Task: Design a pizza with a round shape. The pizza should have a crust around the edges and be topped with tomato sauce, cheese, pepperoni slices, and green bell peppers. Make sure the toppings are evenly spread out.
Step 334:
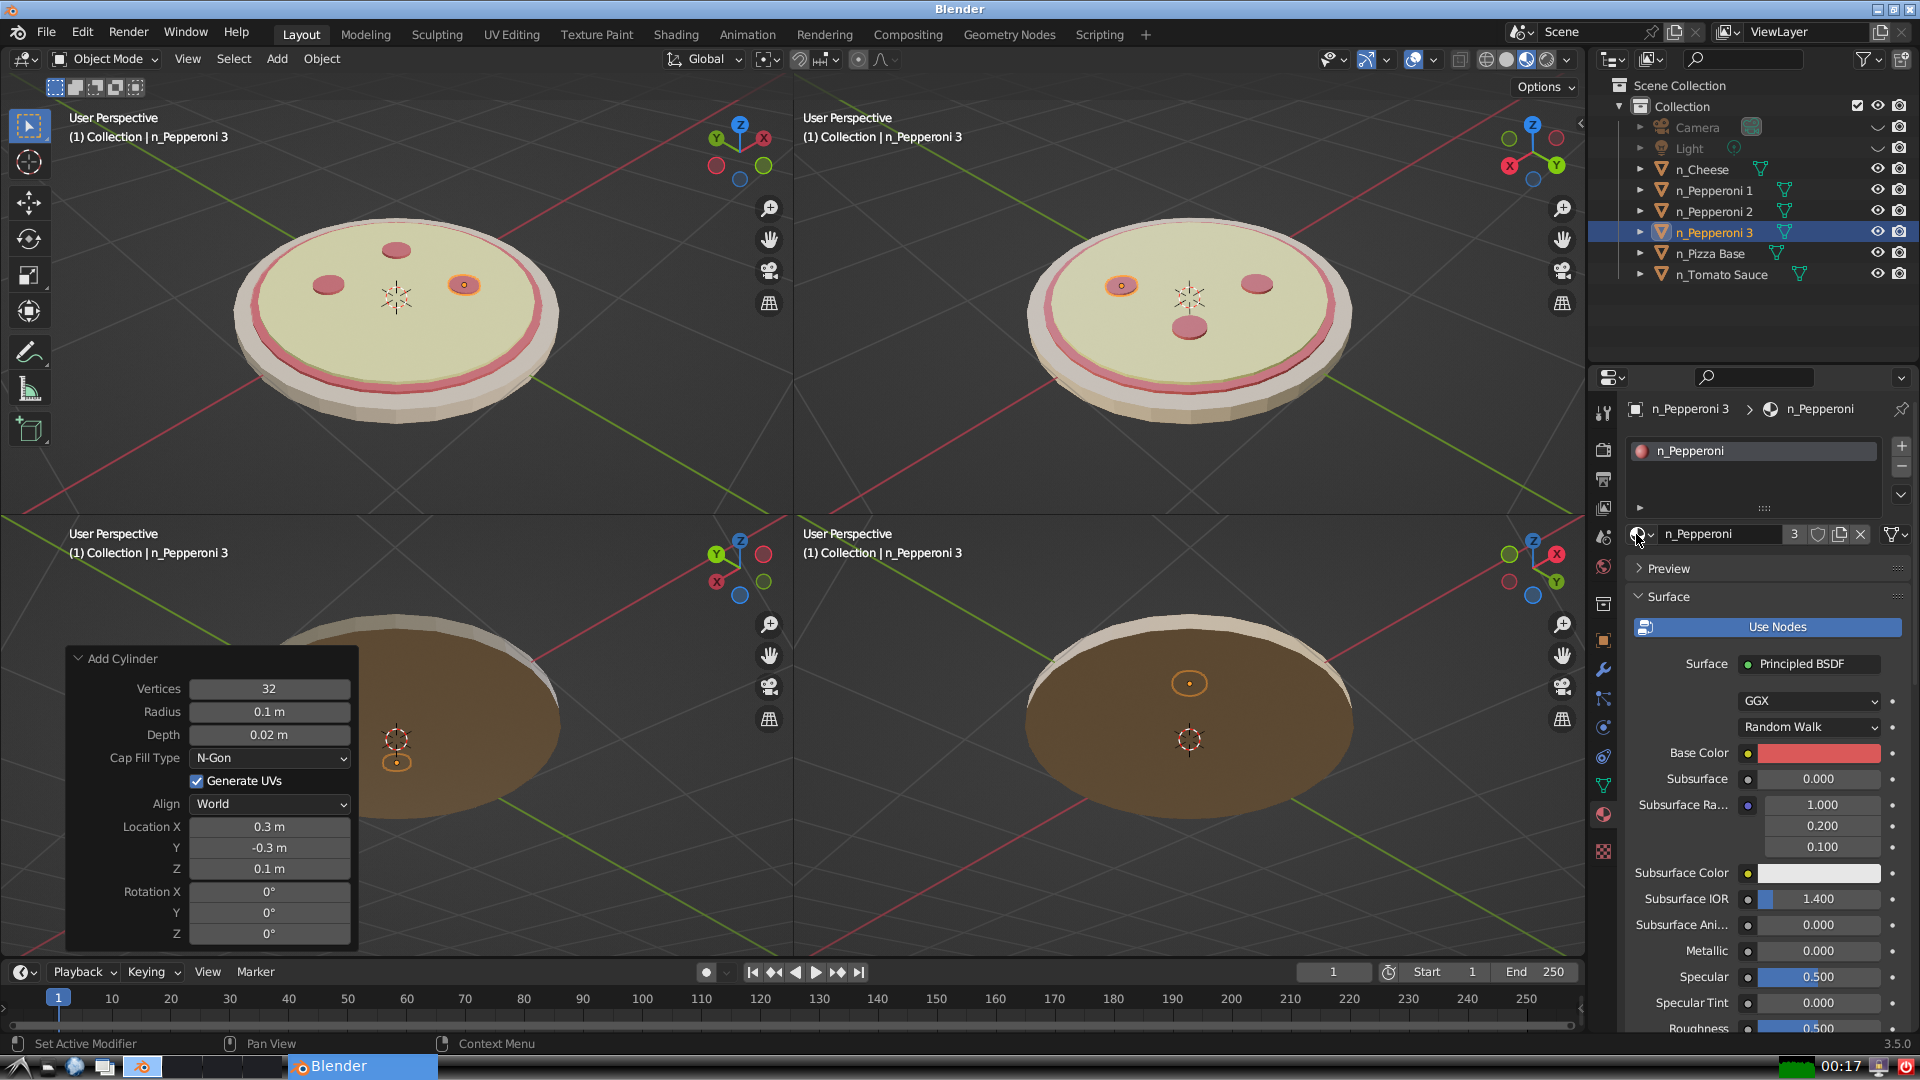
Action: {"mouse_move": [278, 58]}